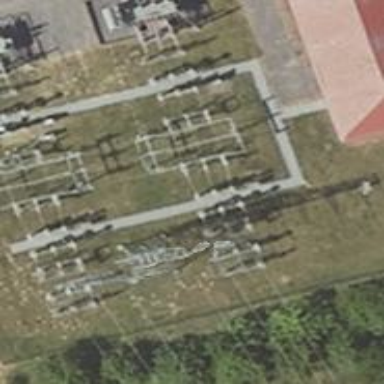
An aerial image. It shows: Three cables of power line.